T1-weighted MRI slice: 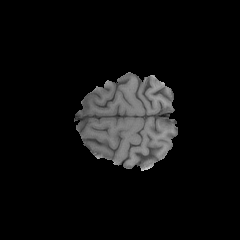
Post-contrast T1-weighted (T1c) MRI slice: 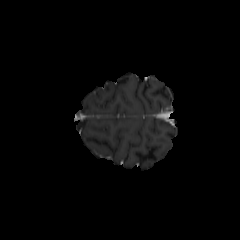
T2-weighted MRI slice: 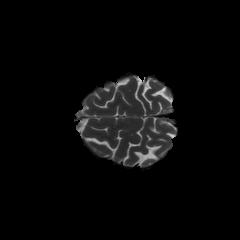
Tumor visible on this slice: no